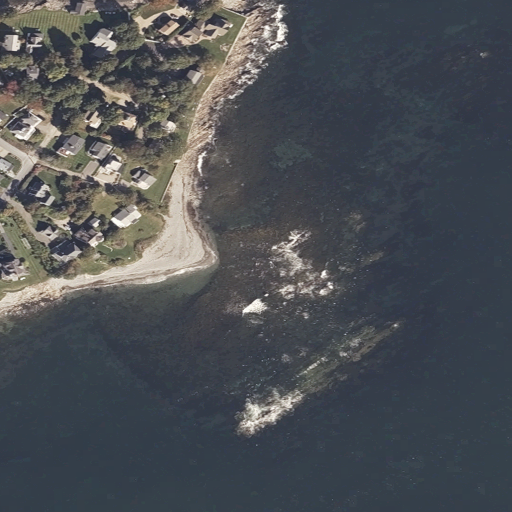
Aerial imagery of cape in Maine named Barn Point containing open water, herbaceous wetlands, medium intensity development, low intensity development, high intensity development, open development, and grassland